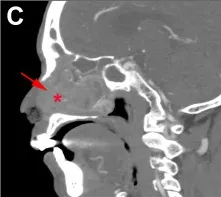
CT findings of the case. Sagittal CT of sinus before primary treatment showed nasal tract mass accompanied by surrounding bone destruction, and ,multiple slightly enlarged lymph nodes.
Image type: radiology (ct)